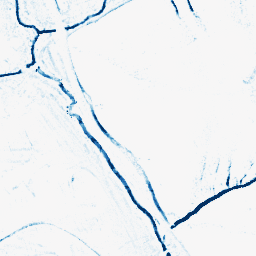
Category: morphological
Decomposition family: morphological_square
Decomposition parameters: operation: closing
size: 5
Upsampling method: quartic
Upsampling parameters: scale: 2
Upsampling scale: 2